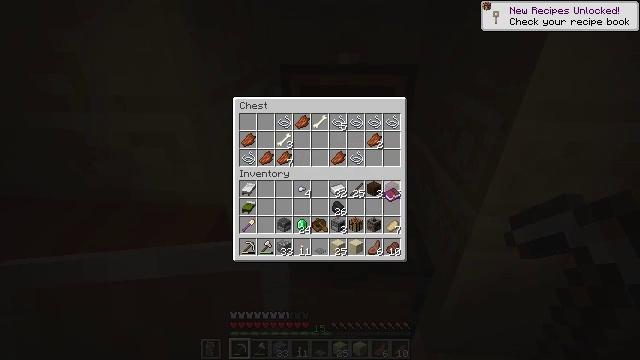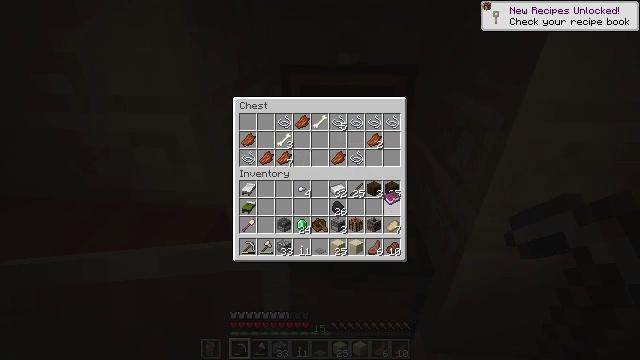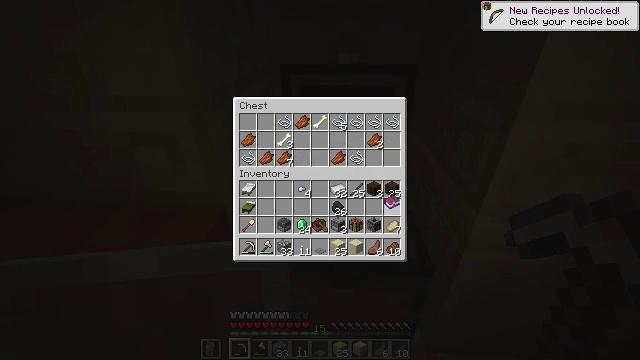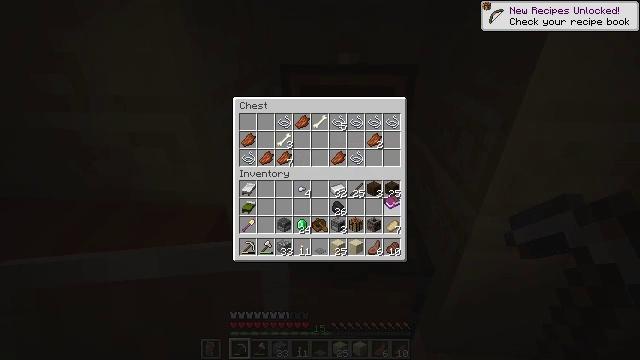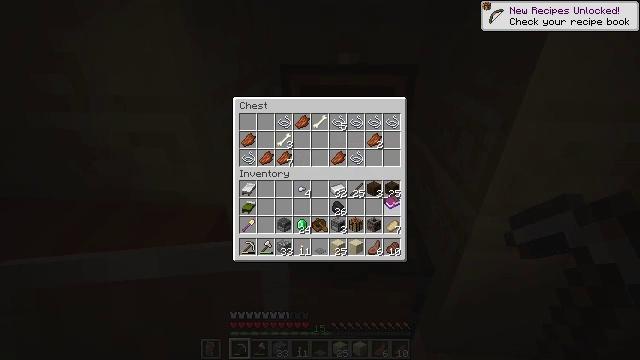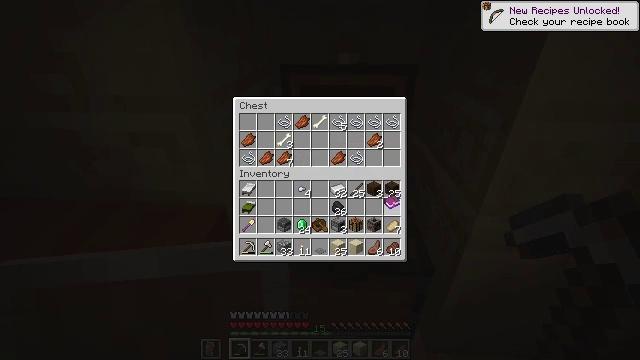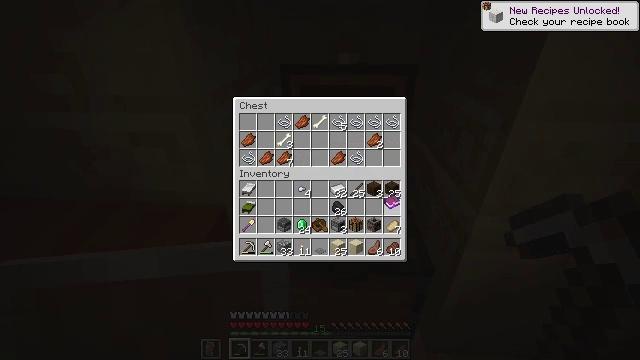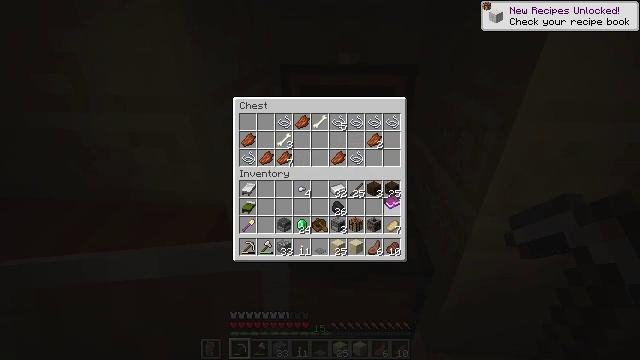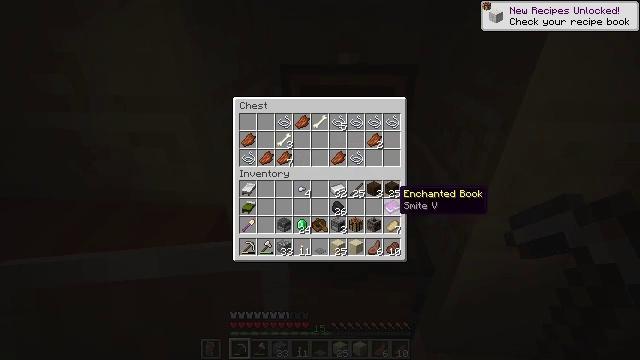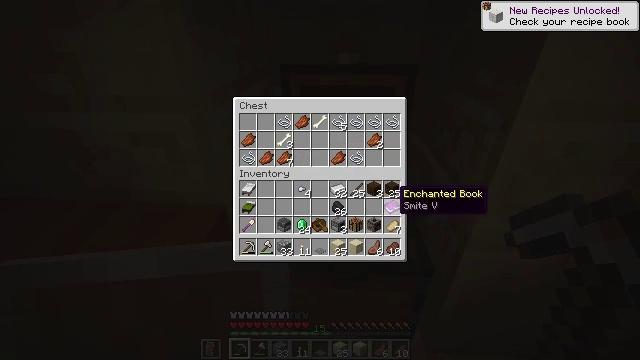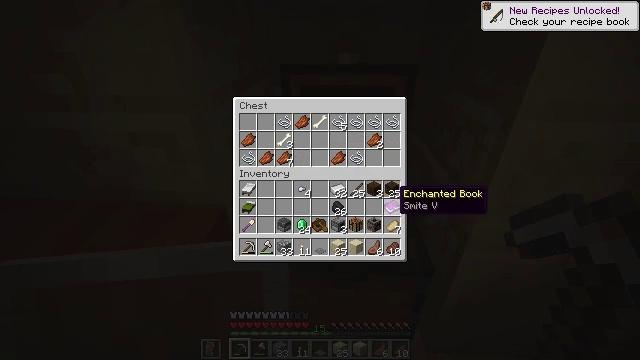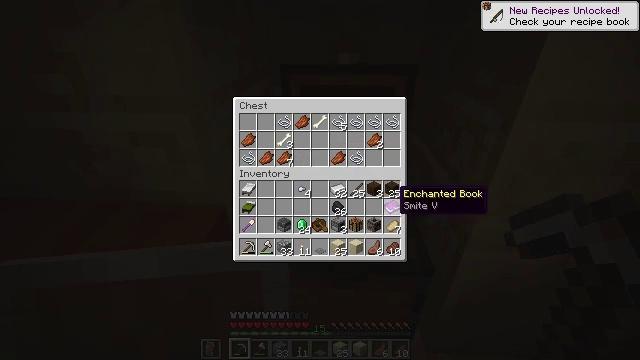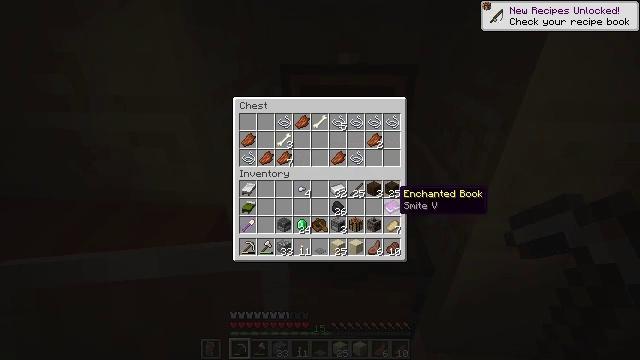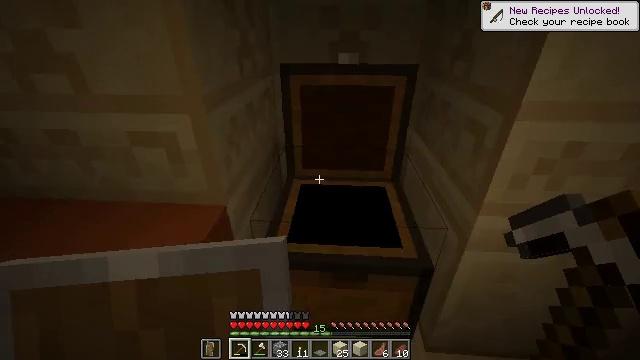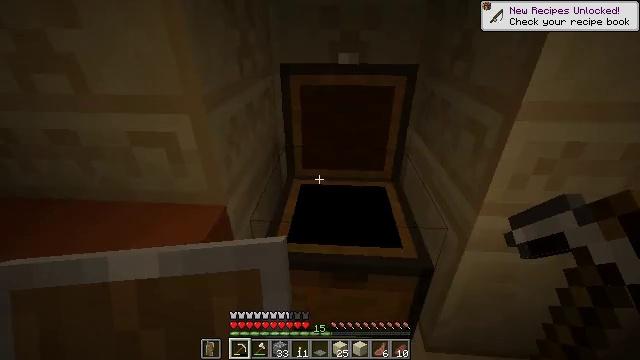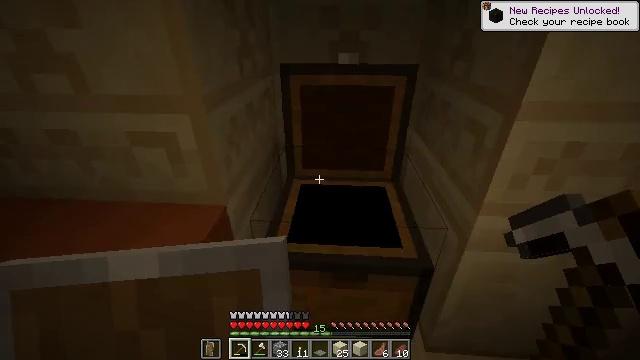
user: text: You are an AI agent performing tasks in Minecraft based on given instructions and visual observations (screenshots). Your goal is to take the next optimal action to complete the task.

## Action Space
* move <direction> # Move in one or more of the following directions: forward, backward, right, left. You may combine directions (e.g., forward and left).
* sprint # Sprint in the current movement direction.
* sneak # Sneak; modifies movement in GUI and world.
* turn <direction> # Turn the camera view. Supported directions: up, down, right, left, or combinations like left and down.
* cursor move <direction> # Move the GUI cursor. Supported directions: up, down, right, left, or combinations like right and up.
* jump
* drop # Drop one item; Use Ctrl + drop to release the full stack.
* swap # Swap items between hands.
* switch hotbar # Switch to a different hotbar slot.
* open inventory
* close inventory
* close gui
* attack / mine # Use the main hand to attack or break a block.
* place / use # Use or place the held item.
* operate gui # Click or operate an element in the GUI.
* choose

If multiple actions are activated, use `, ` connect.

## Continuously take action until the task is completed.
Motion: motion action
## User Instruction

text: Recycle the cut sandstone for building.
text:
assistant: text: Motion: no_op
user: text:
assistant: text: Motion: no_op
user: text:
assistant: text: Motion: no_op
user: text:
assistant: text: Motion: no_op
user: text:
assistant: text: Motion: operate gui
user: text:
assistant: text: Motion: operate gui
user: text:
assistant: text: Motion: operate gui
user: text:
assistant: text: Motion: no_op
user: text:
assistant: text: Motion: no_op
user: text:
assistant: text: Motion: no_op
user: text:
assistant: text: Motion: no_op
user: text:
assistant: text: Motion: no_op
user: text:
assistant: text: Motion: no_op
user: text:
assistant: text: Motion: close gui
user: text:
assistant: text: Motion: no_op
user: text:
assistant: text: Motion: turn right
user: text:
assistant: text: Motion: turn right
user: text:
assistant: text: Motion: turn right and down
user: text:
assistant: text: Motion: turn right
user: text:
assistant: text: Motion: turn right and down
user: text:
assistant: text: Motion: move forward, turn right and down
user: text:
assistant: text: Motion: move forward, turn right
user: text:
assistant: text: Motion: move forward, turn right
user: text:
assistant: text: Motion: turn right
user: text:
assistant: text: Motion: no_op
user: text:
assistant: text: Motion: use / place
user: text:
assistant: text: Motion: use / place
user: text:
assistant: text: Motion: use / place
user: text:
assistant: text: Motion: no_op
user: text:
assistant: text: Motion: no_op